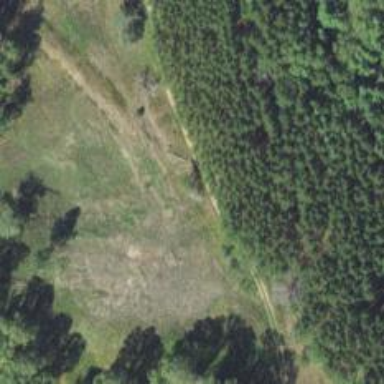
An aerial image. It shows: Abandoned railway track with historical significance.